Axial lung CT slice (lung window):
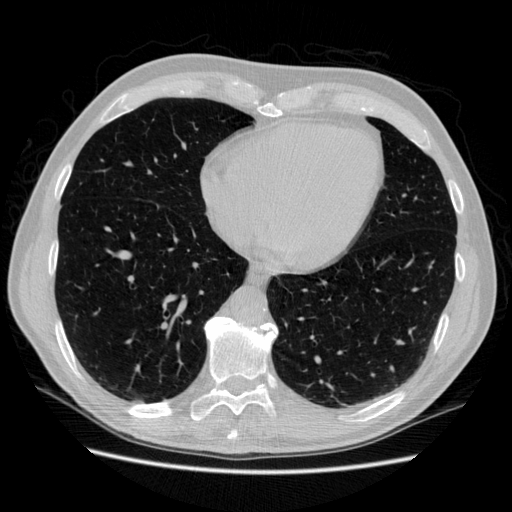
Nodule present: no